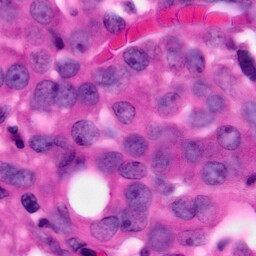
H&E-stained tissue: Pancreatic